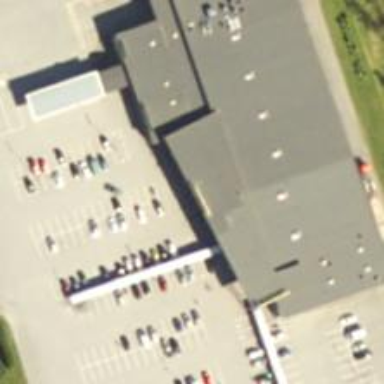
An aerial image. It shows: Supermarket building.